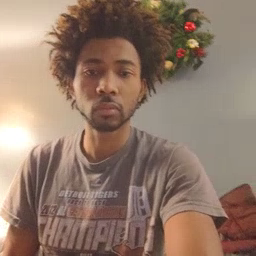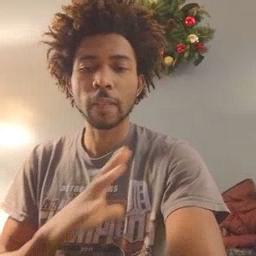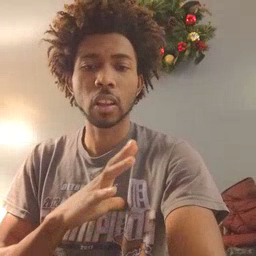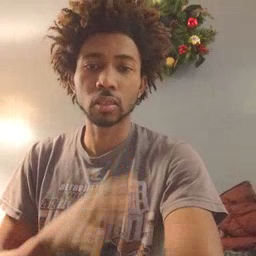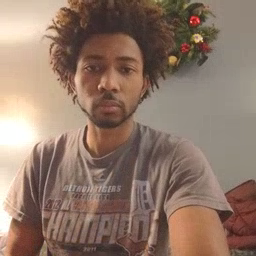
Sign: fine